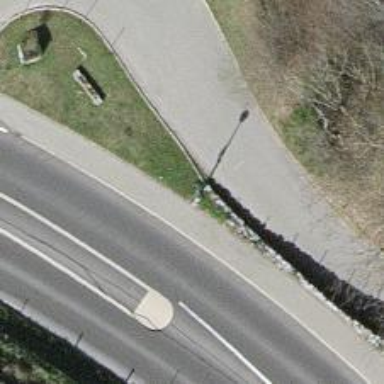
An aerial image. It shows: Retaining wall.